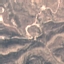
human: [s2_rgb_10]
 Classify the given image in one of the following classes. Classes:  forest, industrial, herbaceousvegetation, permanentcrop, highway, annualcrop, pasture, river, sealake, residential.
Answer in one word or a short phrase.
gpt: HerbaceousVegetation